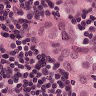
Metastatic tissue present: yes